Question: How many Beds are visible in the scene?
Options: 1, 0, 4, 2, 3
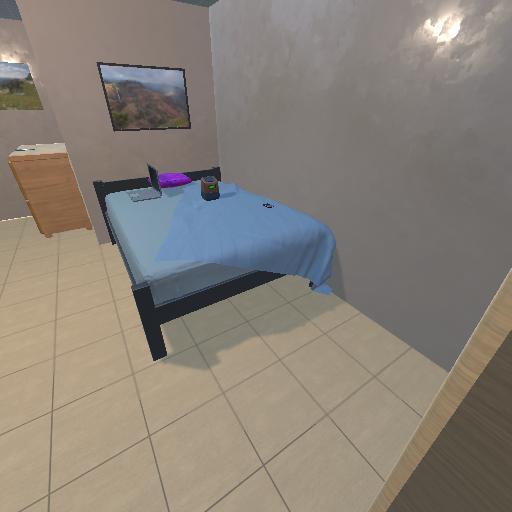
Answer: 1